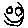
Label: smiley face